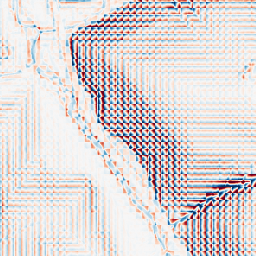
Category: wavelet
Decomposition family: wavelet_biorthogonal
Decomposition parameters: wavelet: bior1.3
level: 3
Upsampling method: cubic_mitchell
Upsampling parameters: scale: 2
Upsampling scale: 2